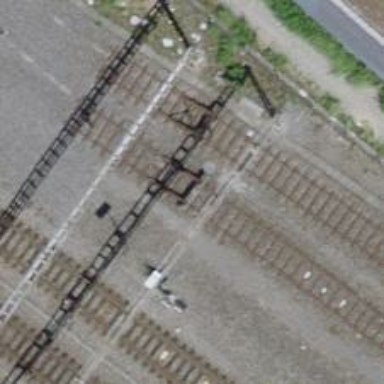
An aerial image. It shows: Railway buffer stop.